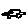
Label: car